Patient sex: M
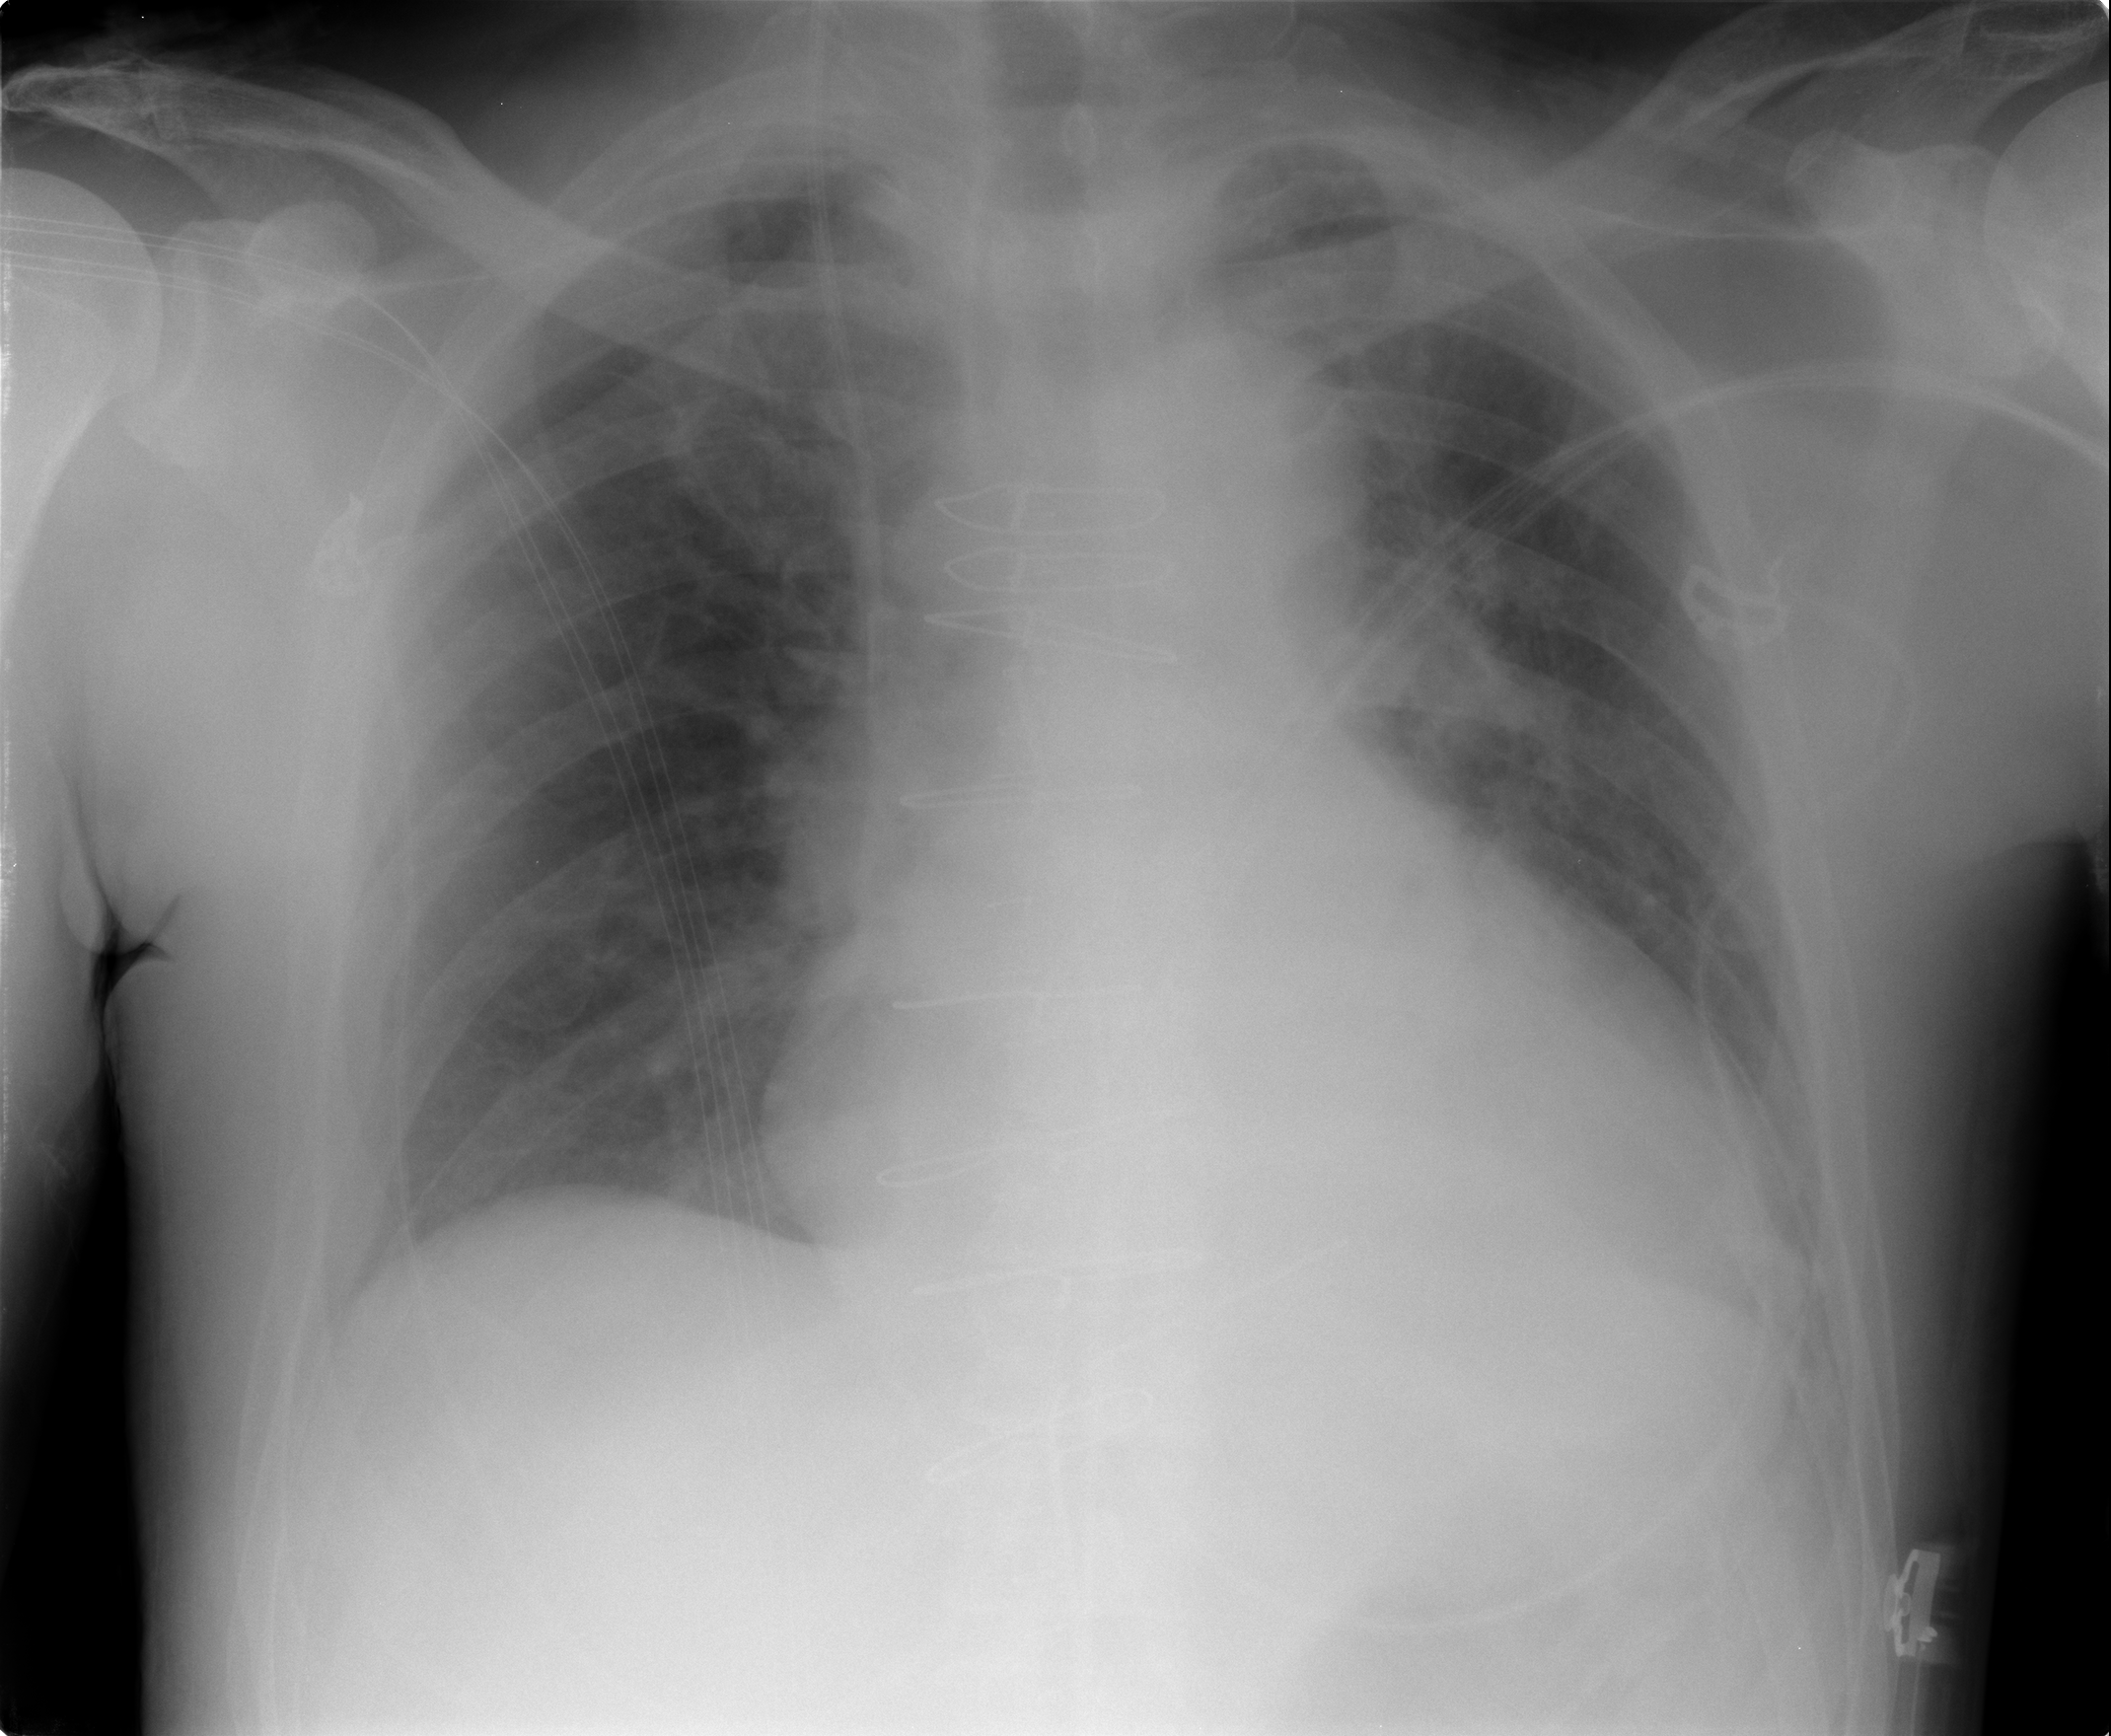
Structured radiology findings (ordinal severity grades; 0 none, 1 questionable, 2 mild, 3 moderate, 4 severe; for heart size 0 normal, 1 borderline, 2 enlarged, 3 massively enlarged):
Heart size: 2
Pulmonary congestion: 1
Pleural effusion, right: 0
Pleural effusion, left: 1
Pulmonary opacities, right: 0
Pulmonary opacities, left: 0
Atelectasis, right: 1
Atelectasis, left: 1